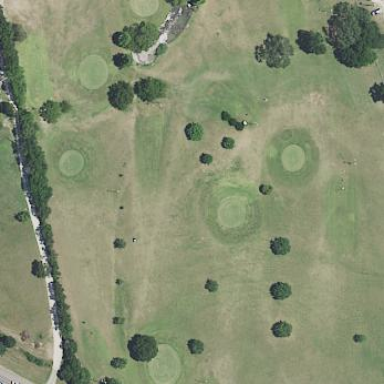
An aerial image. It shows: Golf course.